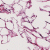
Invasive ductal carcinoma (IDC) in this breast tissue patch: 0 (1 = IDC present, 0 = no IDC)